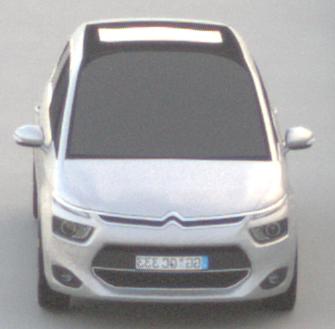
Make: Citroen
Model: Grand C4 Picasso VTi 120
Detailed model: Grand C4 Picasso (II)
Model produced from: 2013/10
Model produced until: 2015/02
Doors: 5
Color: white
Road condition: dry road
Daytime: sunrise or sunset
Contrast: low contrast